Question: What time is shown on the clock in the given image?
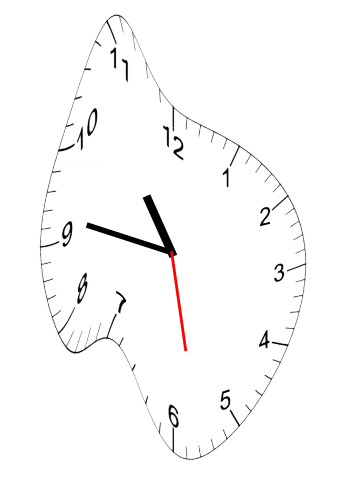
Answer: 10:46:28